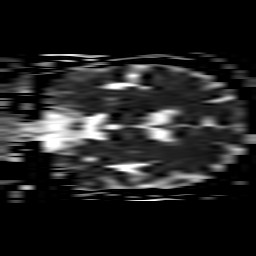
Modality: ADC
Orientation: coronal
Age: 58
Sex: male
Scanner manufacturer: philips
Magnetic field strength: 3 T
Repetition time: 3.144 s
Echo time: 0.076 s